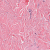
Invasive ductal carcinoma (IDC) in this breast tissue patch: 0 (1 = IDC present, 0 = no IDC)